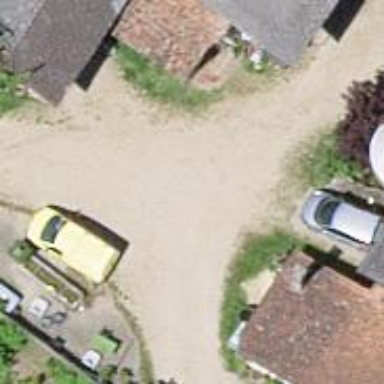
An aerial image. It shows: Farm shop.